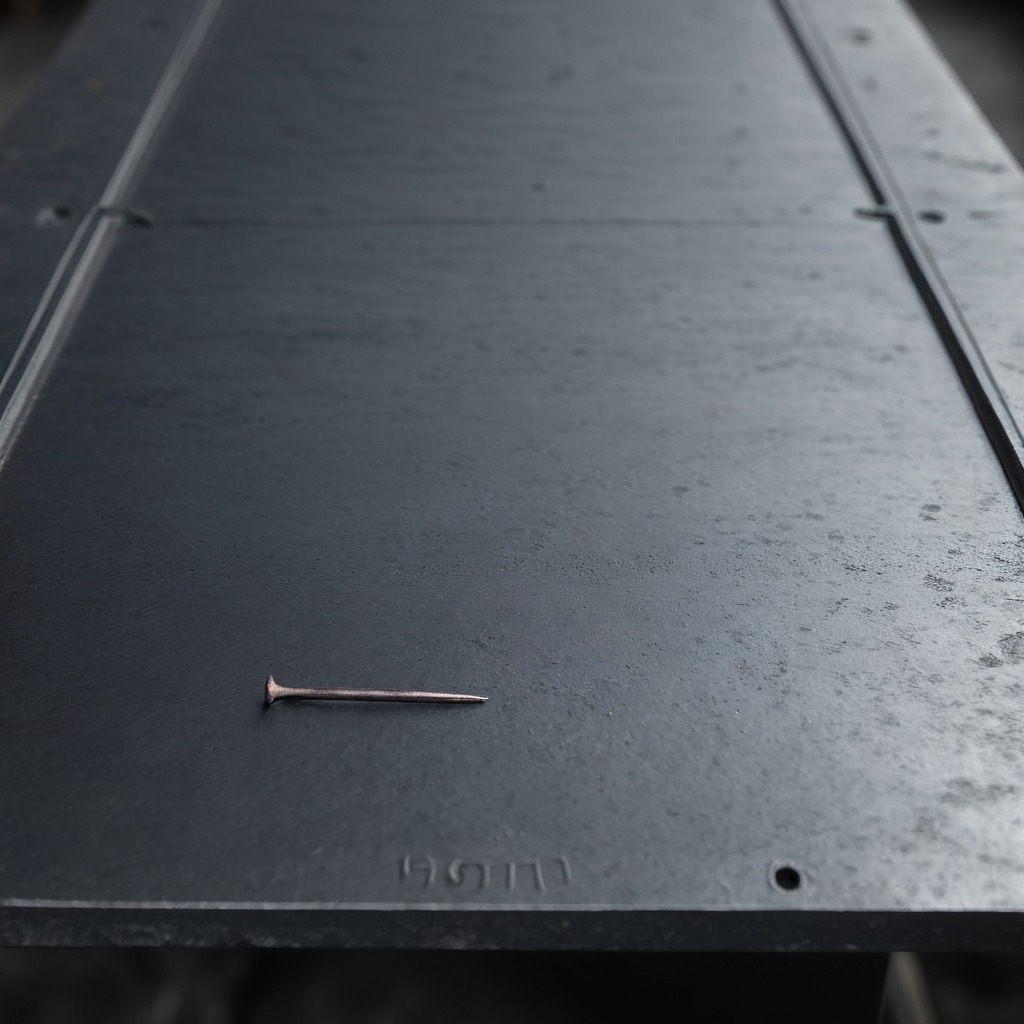
An iron nail is lying on the cold steel table in a mining workshop.